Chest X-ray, AP view. Patient: 59 years old, sex F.
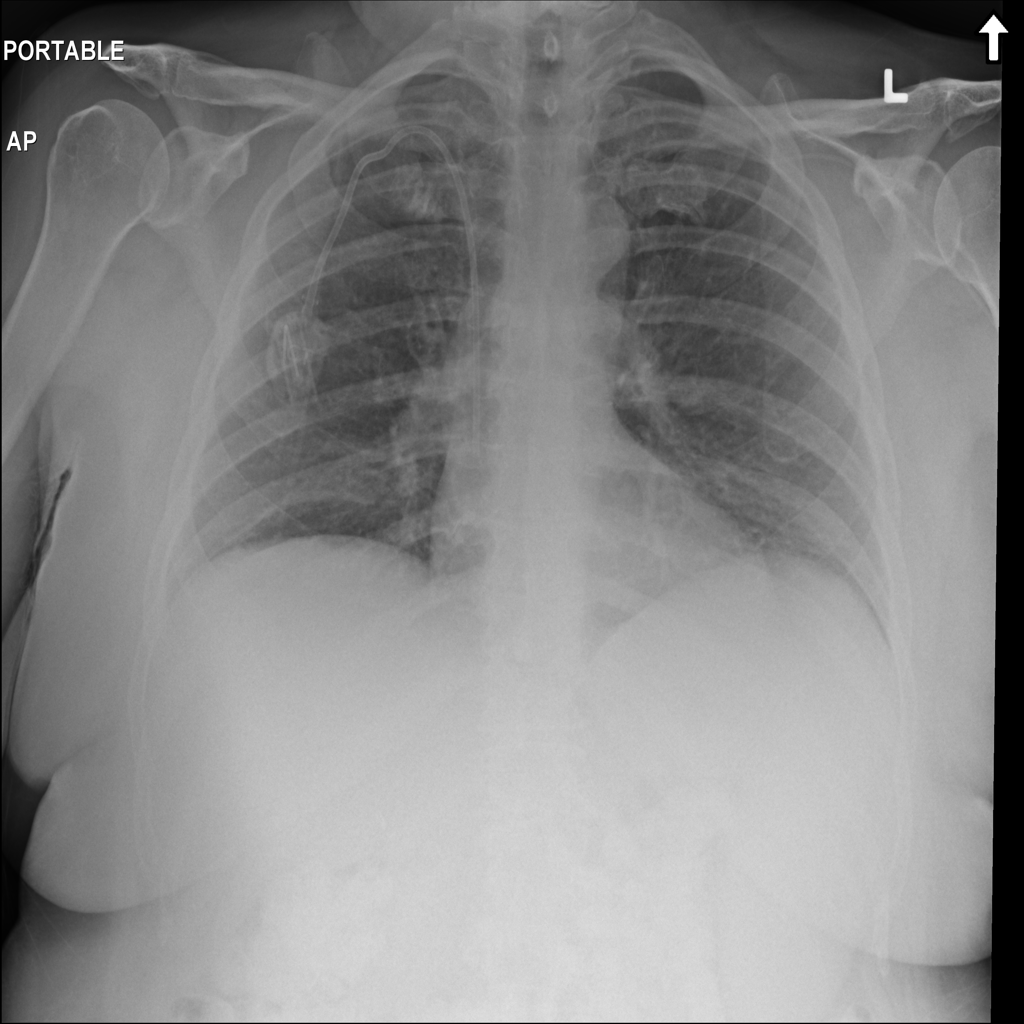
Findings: No Finding